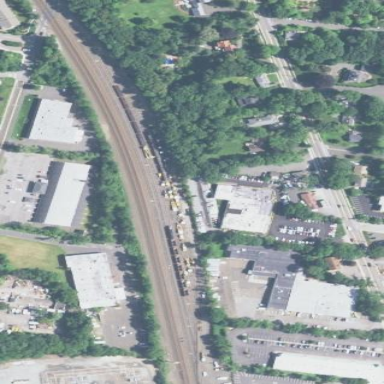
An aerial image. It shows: Railway yard used for servicing.